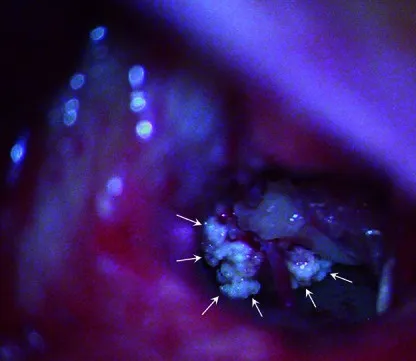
Intraoperative view of the middle ear, where the tophaceous gout is seen as a white and crystalline mass (arrows).
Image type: medical_photograph (other_medical_photograph)